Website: home-depot
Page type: account-dashboard
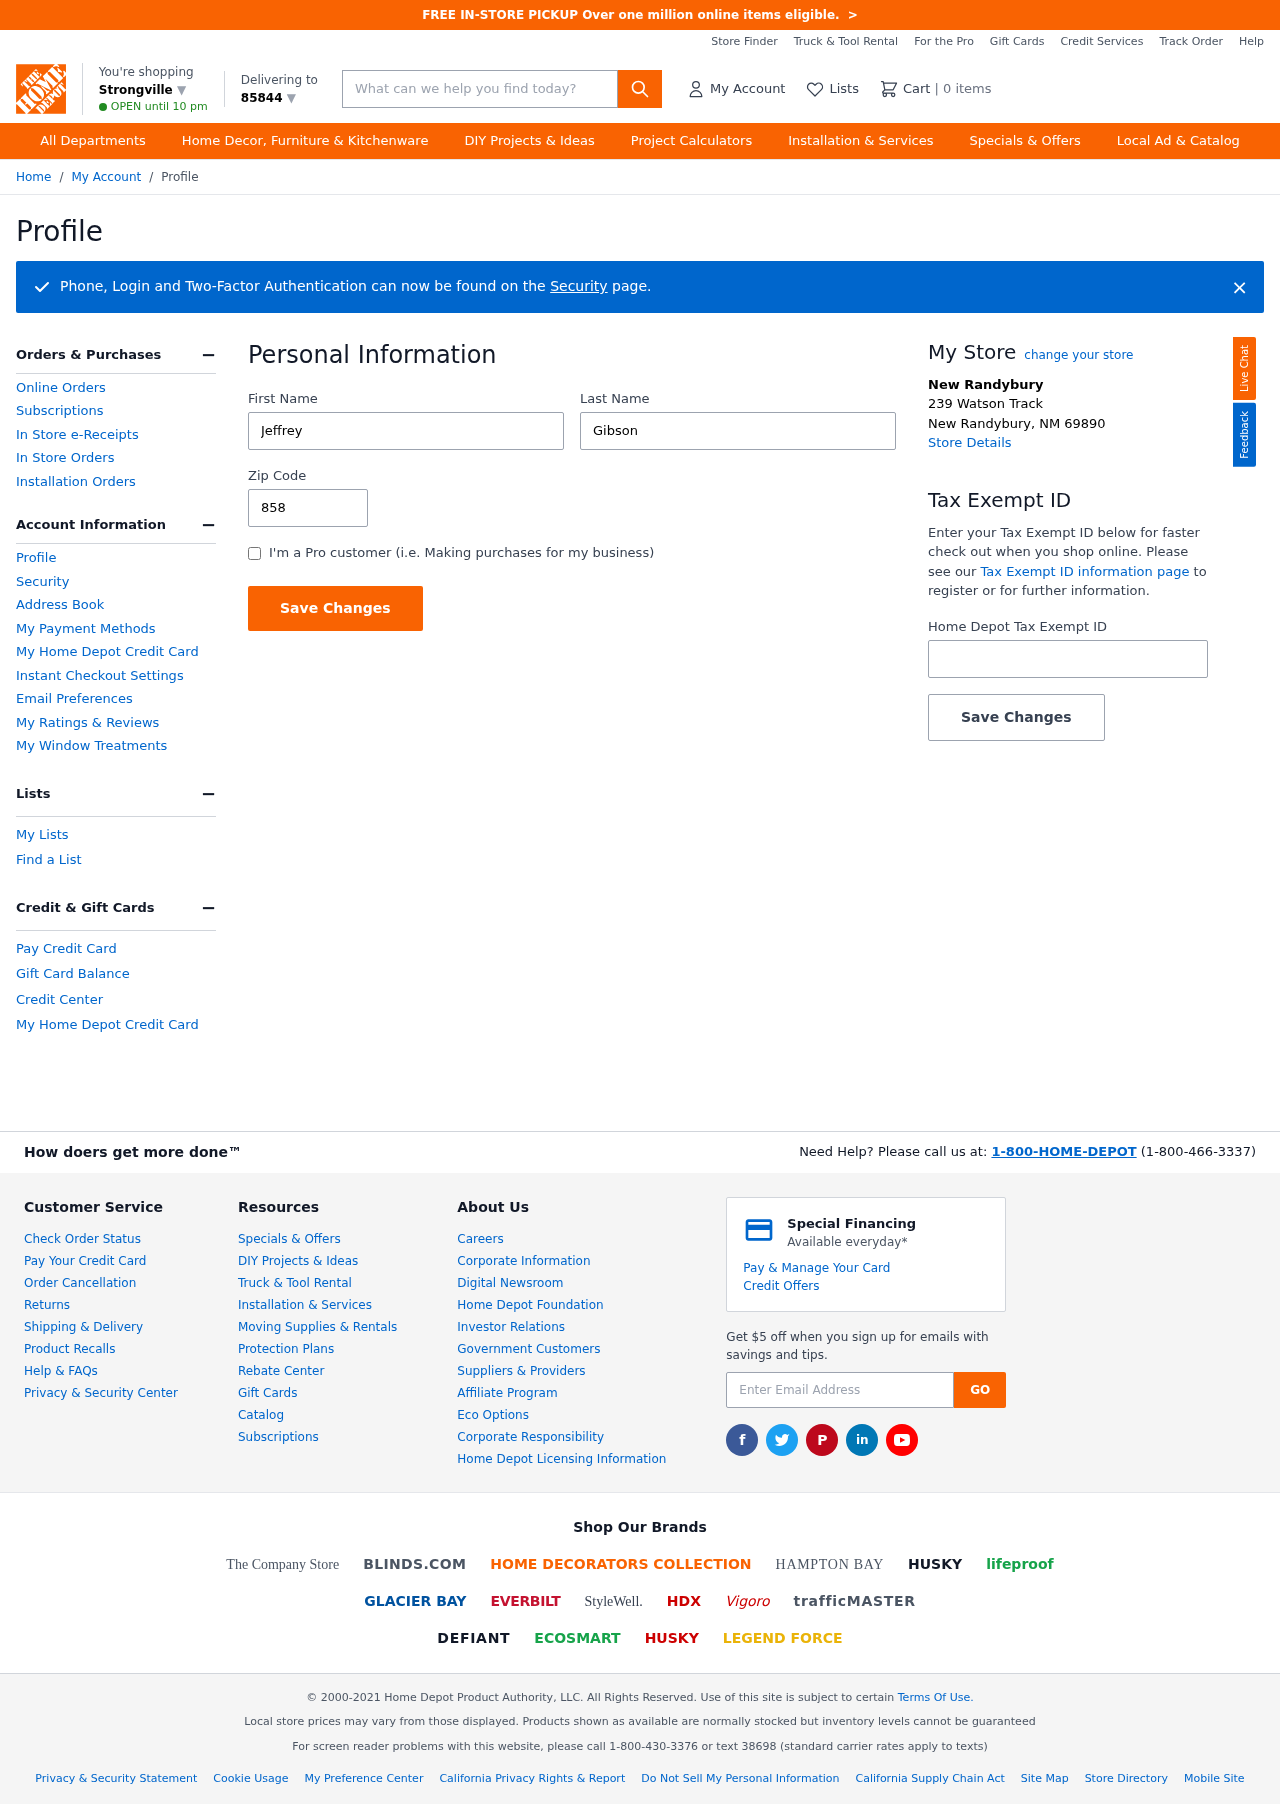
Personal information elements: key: PII_CITY
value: Strongville ▼
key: PII_FIRSTNAME
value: Jeffrey
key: PII_LASTNAME
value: Gibson
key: PII_LOCATION1_CITY
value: New Randybury
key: PII_LOCATION1_CITY_STATE_ZIP
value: New Randybury, NM 69890
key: PII_LOCATION1_STREET
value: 239 Watson Track
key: PII_POSTCODE
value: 85844 ▼
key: PII_POSTCODE
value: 85844
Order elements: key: ORDER_NUM_ITEMS
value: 0
Search elements: key: HEADER_SEARCH
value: What can we help you find today?